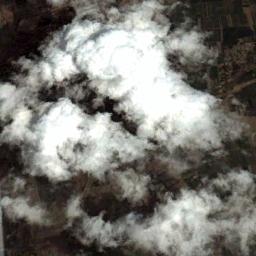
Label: cloud